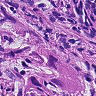
Metastatic tissue present: yes